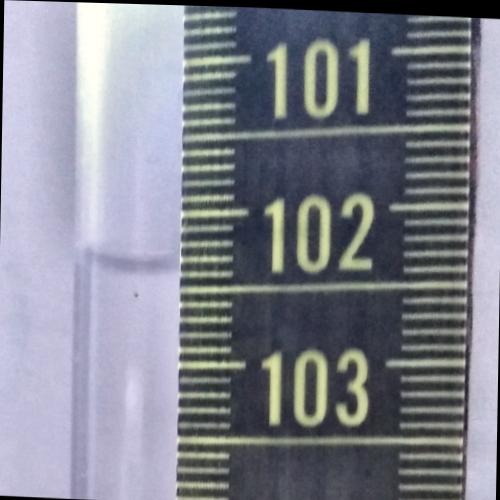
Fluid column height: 102.4 cm